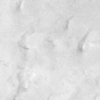
Label: not_dusty